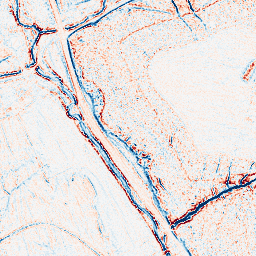
Category: edge_preserving
Decomposition family: bilateral
Decomposition parameters: d: 5
sigma_color: 100
sigma_space: 75
Upsampling method: bilinear
Upsampling parameters: scale: 2
Upsampling scale: 2